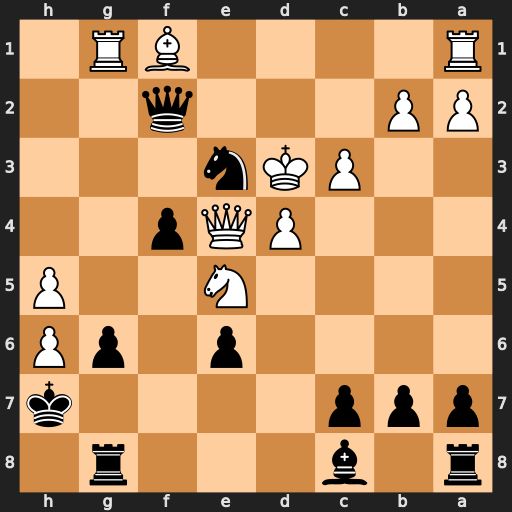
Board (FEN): r1b3r1/ppp4k/4p1pP/4N2P/3PQp2/2PKn3/PP3q2/R4BR1
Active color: b
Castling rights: -
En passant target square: -
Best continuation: Qc2#